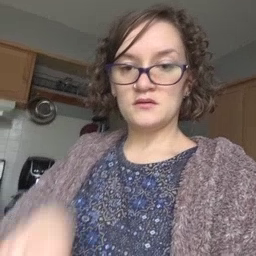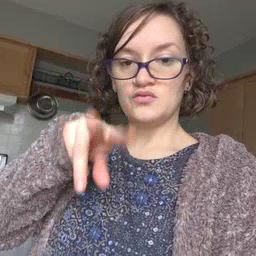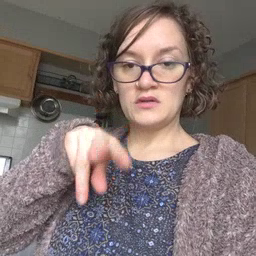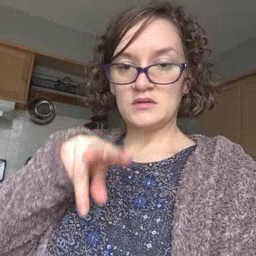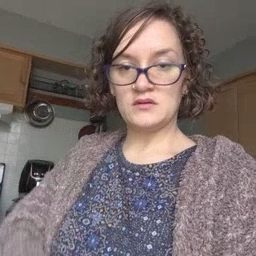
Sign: read